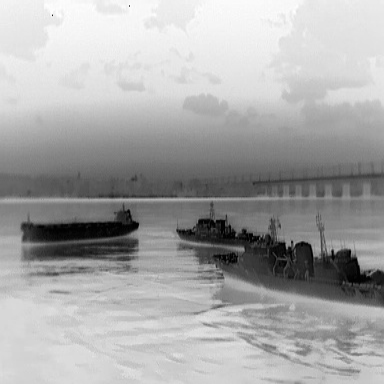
There are two warships in the infrared image.